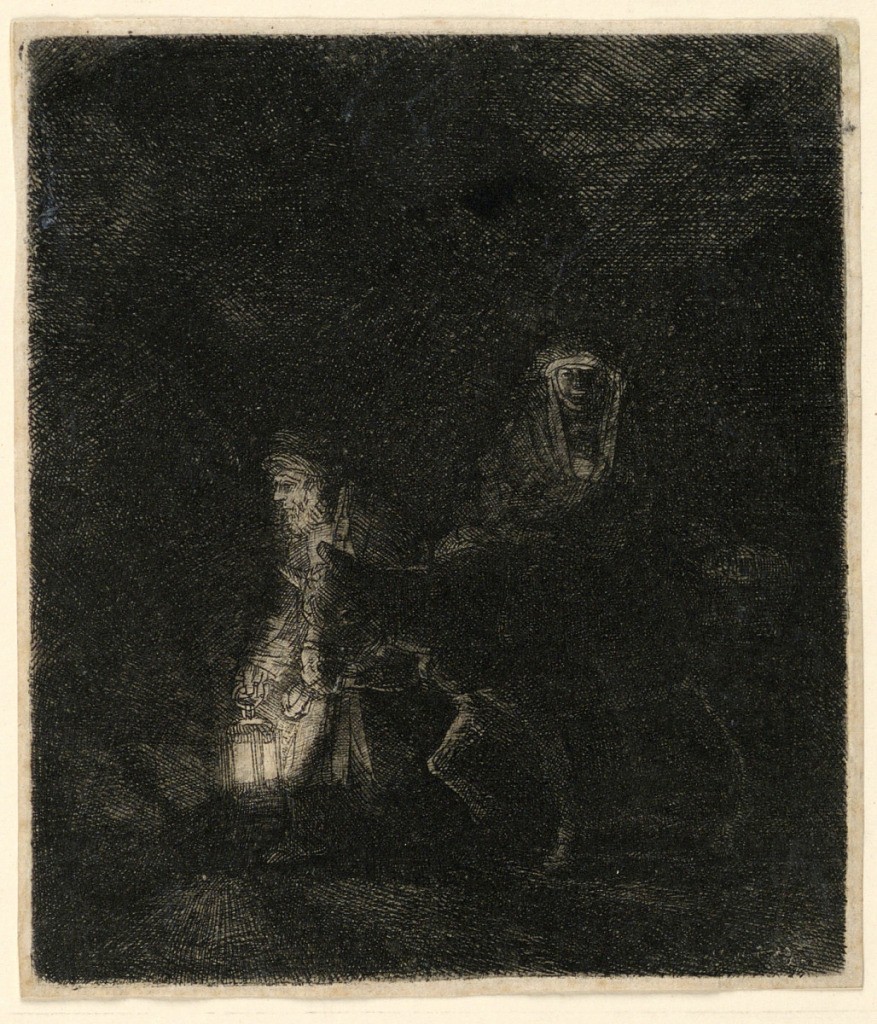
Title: The Flight into Egypt: A Night Piece
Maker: Rembrandt Harmensz van Rijn, Dutch, 1606–1669
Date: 1651
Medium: Etching and drypoint on laid paper
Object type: Print
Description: At right scene: Joseph, carrying a lantern, leads the donkey bearing the Virgin and the Child. Figures move toward the lfet. Signed, lower right: "Rembrandt f. 1651."